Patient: sex M, age 51
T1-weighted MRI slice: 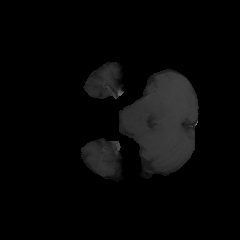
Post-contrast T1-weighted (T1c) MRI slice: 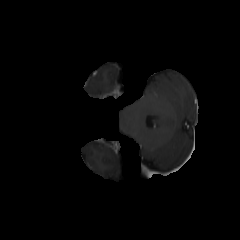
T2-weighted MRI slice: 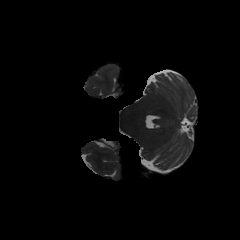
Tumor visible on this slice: no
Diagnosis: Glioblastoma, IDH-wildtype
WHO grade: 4